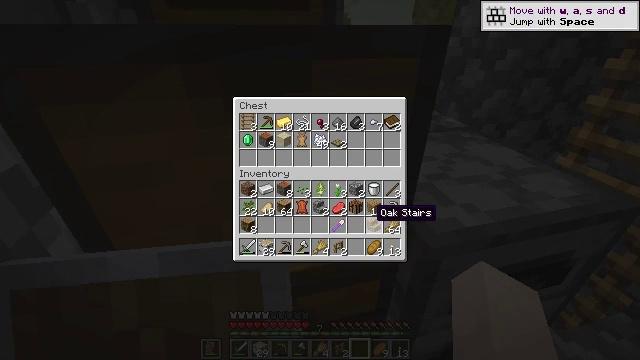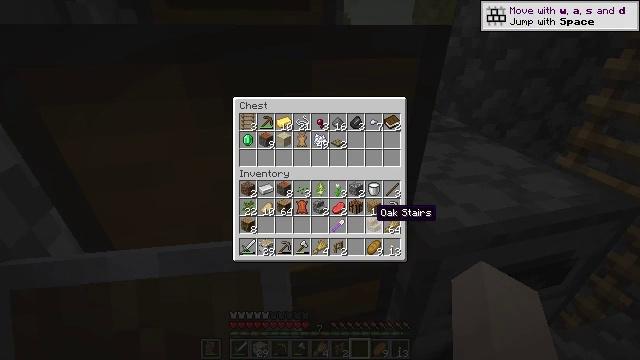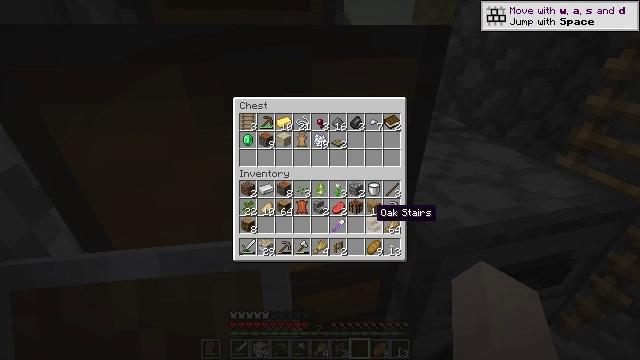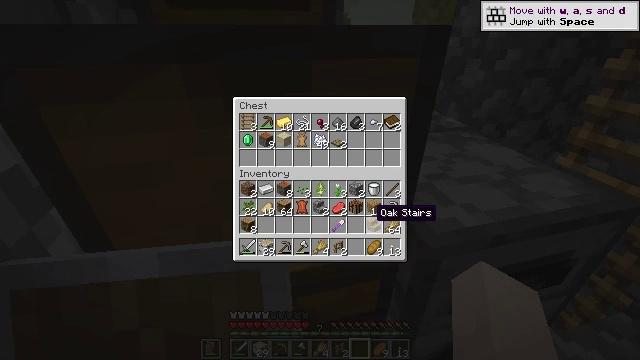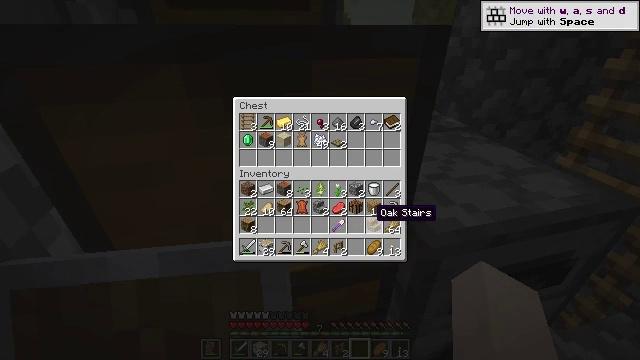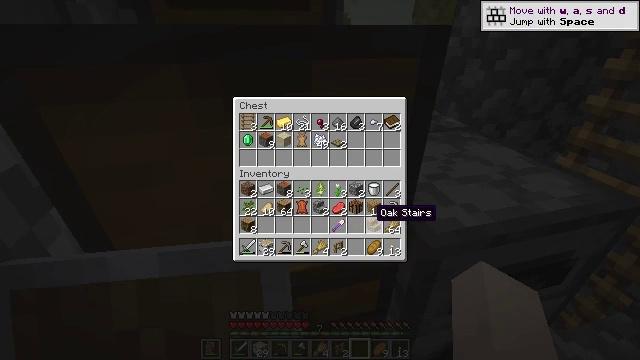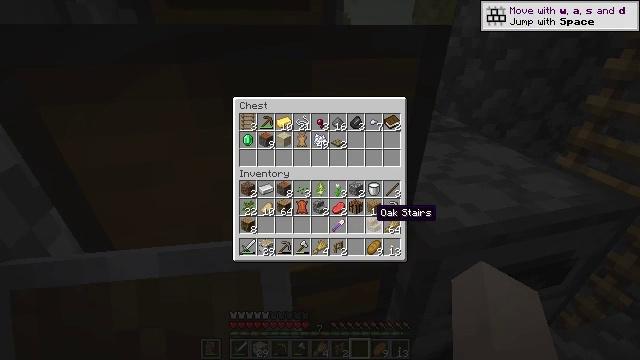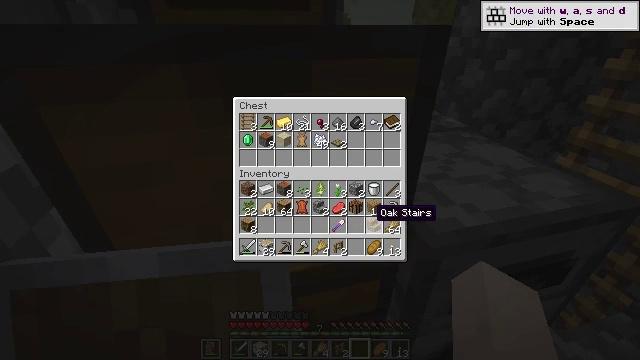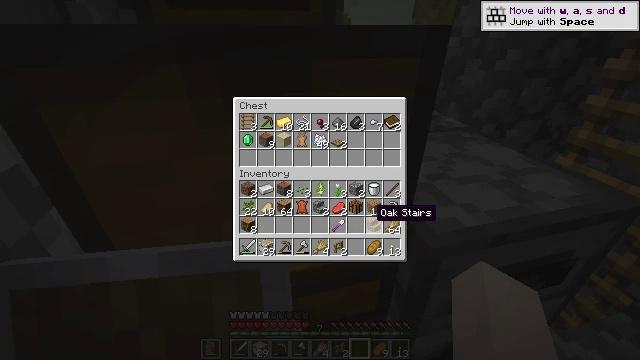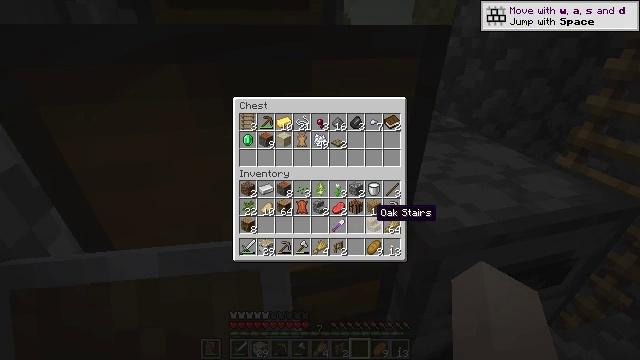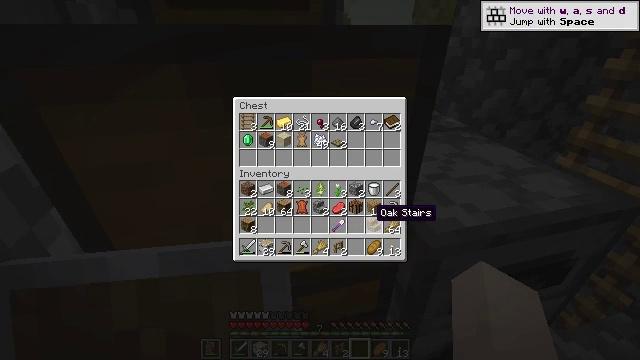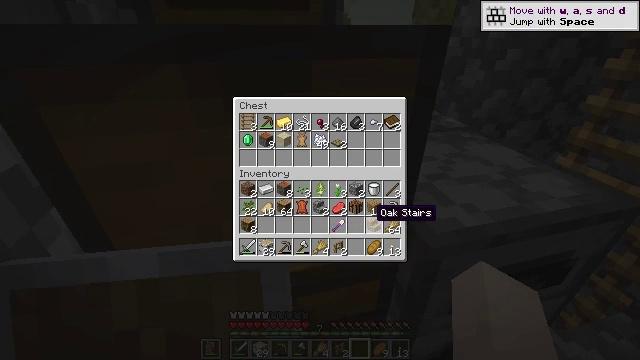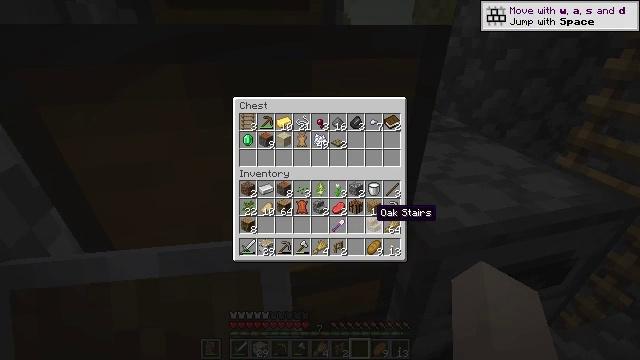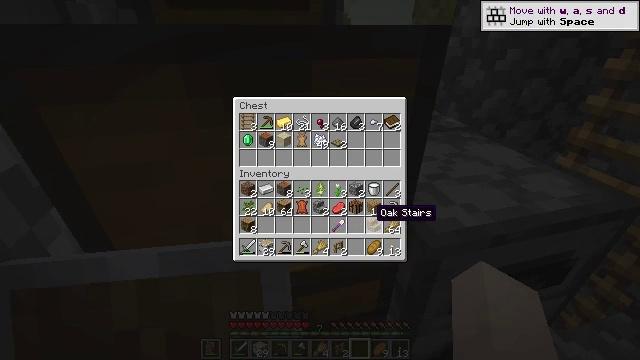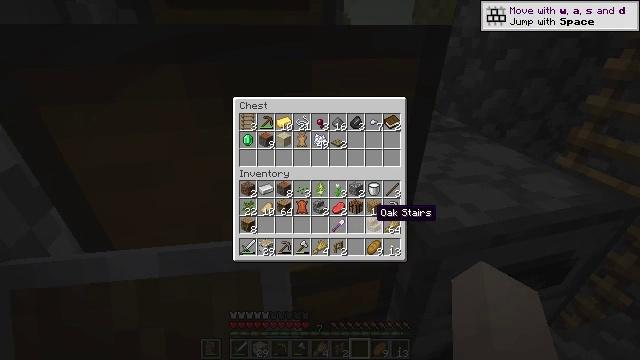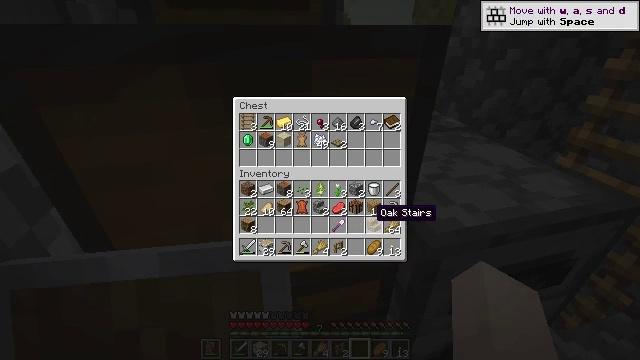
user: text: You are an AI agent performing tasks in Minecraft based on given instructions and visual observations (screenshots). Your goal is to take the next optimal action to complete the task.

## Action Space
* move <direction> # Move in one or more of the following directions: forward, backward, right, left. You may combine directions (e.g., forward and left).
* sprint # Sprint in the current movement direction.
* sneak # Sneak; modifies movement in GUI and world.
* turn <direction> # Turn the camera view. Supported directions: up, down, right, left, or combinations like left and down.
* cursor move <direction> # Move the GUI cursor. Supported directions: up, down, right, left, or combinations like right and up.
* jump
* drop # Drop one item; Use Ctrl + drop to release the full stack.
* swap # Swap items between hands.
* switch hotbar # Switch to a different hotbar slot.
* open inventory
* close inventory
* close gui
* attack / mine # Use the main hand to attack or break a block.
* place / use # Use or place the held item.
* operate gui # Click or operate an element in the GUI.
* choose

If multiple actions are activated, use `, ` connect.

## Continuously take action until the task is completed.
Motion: motion action
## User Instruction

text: Form a hay block using wheat in the crafting grid.
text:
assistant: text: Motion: sneak
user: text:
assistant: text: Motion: sneak
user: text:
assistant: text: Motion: sneak
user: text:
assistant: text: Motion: sneak
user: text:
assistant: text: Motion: sneak
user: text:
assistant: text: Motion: sneak
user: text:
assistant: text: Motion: sneak
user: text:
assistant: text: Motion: sneak
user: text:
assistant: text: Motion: sneak
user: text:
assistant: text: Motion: sneak
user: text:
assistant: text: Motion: sneak
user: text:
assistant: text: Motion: sneak
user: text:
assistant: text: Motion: sneak
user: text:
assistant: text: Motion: sneak
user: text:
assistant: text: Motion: sneak
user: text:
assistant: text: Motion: sneak
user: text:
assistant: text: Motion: sneak
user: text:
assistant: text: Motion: sneak
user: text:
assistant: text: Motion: sneak
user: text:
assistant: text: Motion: sneak
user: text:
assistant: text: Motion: sneak
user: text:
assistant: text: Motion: sneak
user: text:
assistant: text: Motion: sneak
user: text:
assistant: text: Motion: sneak
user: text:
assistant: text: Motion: sneak
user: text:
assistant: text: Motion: no_op
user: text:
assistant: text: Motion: no_op
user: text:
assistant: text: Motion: no_op
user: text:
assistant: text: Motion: no_op
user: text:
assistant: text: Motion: no_op